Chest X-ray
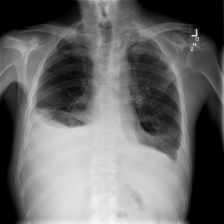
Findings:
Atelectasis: negative
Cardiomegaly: negative
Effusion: positive
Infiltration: negative
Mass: negative
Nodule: negative
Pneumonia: negative
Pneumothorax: negative
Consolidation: negative
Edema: negative
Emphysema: negative
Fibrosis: negative
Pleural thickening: negative
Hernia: negative